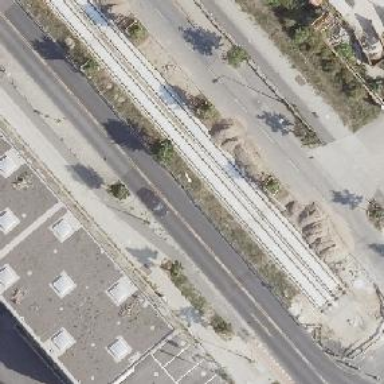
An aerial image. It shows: Tram crossing on the railway.